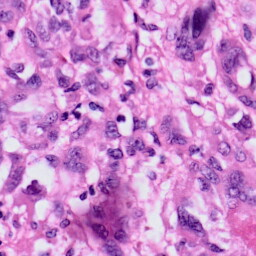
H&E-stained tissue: Skin